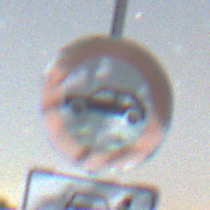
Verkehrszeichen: VerbotPersonenkraftwagen
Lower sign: MehrspurigeFahrzeugeFrei11
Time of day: Night
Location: Outdoor (Nature)
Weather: Clear
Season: NotSpecified
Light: Natural